Question: R-3.1.1, Win7 x64, knitr version 1.6, xtable version 1.7-3
I am trying to build a table with angled column names, following the ideas from the discussion <URL>. My workflow builds on knitr/Latex, to automate my reporting, so I want to incorporate the ideas in xtable. My code is as follows:
'''
\documentclass[a4paper,11pt]{article}
\usepackage{graphicx}
\usepackage[T1]{fontenc}
\usepackage{tabularx}
\usepackage{longtable}
\usepackage{rotating}
\usepackage{makecell}
\renewcommand{\rothead}[2][60]{\makebox[9mm][c]{\rotatebox{#1}{\makecell[c]{#2}}}}%
\begin{document}
<<global_opts, echo=FALSE>>=
opts_chunk$set(fig.keep='none', results='hide', echo=FALSE)
@
<<tab01>>=
require(xtable, quietly = TRUE)
test <- matrix(95:110, ncol = 4)
rownames(test) <- paste0("row ", 1:4)
colnames(test) <- paste0("\\multicolumn{2}{c}{\\rotatebox{60}{column ", 1:4, "}}")
tab10 <- xtable(test)
tab10 <- print(tab10, sanitize.colnames.function = function(x){x})
@
{\Sexpr{tab10}}
\end{document}
'''
This kinda gets the job done, but not as nicely as I was hoping for. The output looks like:

Of course, I want the column names NEXT to each other, rather than on top of one another.
In addition, I get the following warning:
'''
knit2pdf("diagonal_headers.Rnw")
Warning message:
running command '"C:\PROGRA~1\MIKTEX~1.9\miktex\bin\x64\texi2dvi.exe" --quiet --pdf "tab_tests_diagonaal.tex" --max-iterations=20 -I "C:/PROGRA~1/R/R-31~1.1/share/texmf/tex/latex" -I "C:/PROGRA~1/R/R-31~1.1/share/texmf/bibtex/bst"' had status 1
'''
Overall, I am getting close. What can I do to get the table layout fixed?
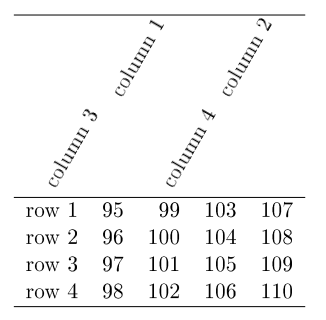
Answer: Here is one way to get it done. The preamble is unaltered, so I only show the code chunk here.
The barebones version of the code is:
'''
<<tab01_barebones>>=
require(xtable, quietly = TRUE)
test <- matrix(95:110, ncol = 4)
rownames(test) <- paste0("row ", 1:4)
cols <- paste0("\rothead{column ", 1:4, "}", collapse = " & ")
cols <- paste0("\rothead{} & ", cols, "\\")
tab10 <- xtable(test)
tab10 <- print(tab10, include.colnames = FALSE, add.to.row = list(pos = as.list(0), command = cols), sanitize.colnames.function = function(x) {x}, booktabs = FALSE, hline.after = NULL)
@
'''
which yields:

There were a couple of issues with your code. You actually need code for the cell above the row names as well, which is basically an empty version of the other cells in the header column: '\multicolumn{1}{c}{\rothead{}}'. Also, '\multicolumn{2}' had to be '\multicolumn{1}', since you are not actually merging cells. In fact, you can do away with '\multicolumn{1}' altogether and just keep '\rothead'.
You will see that the layout becomes a bit clumsy, b/c of the angled headers. Here is one way to make it a bit prettier:
'''
<<tab01>>=
require(xtable, quietly = TRUE)
test <- matrix(95:110, ncol = 4)
rownames(test) <- paste0("row ", 1:4)
cols <- paste0("\multicolumn{1}{c}{\rothead{column ", 1:4, "}}", collapse = " & ")
cols <- paste0("\multicolumn{1}{c}{\rothead{}} & ", cols, "\\")
tab10 <- xtable(test)
align(tab10) <- "r|cccc|"
tab10 <- print(tab10, include.colnames = FALSE, add.to.row = list(pos = as.list(c(0,0,4)), command = c(cols, "\cline{2-5}","\cline{2-5}")),
sanitize.colnames.function = function(x) {x}, booktabs = FALSE, hline.after = NULL)
@
'''
I reinstated '\multicolumn{1}' here so the vertical lines would not extend to the header cells (b/c that is ugly, with these angled headers). I also added 'cline', to produce partial horizontal lines. The resulting table is:

Perhaps it is nicer to use 'align(tab10) <- "r|llll|"' instead, although I am not a big fan of left aligned numbers:

HTH, Peter